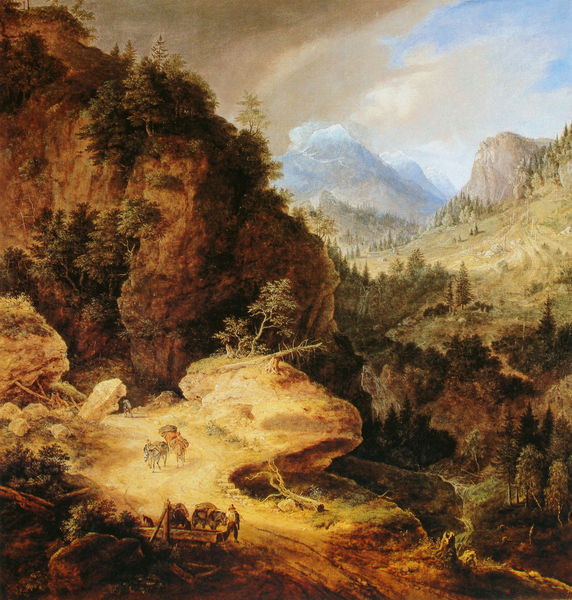
Titel: Gebirgslandschaft
Künstler: Johann Jakob d.J. Dorner
Standort: München
Institution: Städtische Galerie im Lenbachhaus
Schlagwörter: baum, berg, blau, dunkel, felsen, gemälde, gestein, gewitter, himmel, laub, mann, schatten, wasser, weiß, wolken, bäume, fluss, gelb, grün, landschaft, menschen, ocker, sand, äste, braun, grau, hell, hintergrund, holz, hut, licht, männer, schwarz, schnee, tiere, weg, wiese, beige, malerei, stein, steine, bild, öl, bach, baumstamm, feld, ferne, horizont, hügel, natur, vieh, weide, weite, zweige, sonne, wiesen, rosa, tal, wald, wasserfall, anhöhe, arbeit, bauern, esel, pferd, pferde, deutschland, hellblau, himmelblau, abhang, furchen, gepäck, last, transport, berge, fels, felswand, gebirge, gipfel, gletscher, hang, hellbraun, violett, landschaftsmalerei, alm, schlucht, steil, picknick, arbeiter, böschung, romantik, tannen, stämme, wetter, bauer, wurzel, alpen, bergspitze, lichtung, abgrund, maultier, handwerker, wurzeln, holzfäller, karg, böcklin, tränke, lasttier, packesel, gespann, hirte, hirten, träger, koch, joseph anton koch, pass, schroff, bäuerlich, knecht, lager, ziegen, gefällt, steinbruch, waldarbeiter, ideallandschaft, lastesel, rastplatz, packpferd, windbruch, landcshaft, schluch, bäome, landschaftsmalerei y aft, lastenpferde